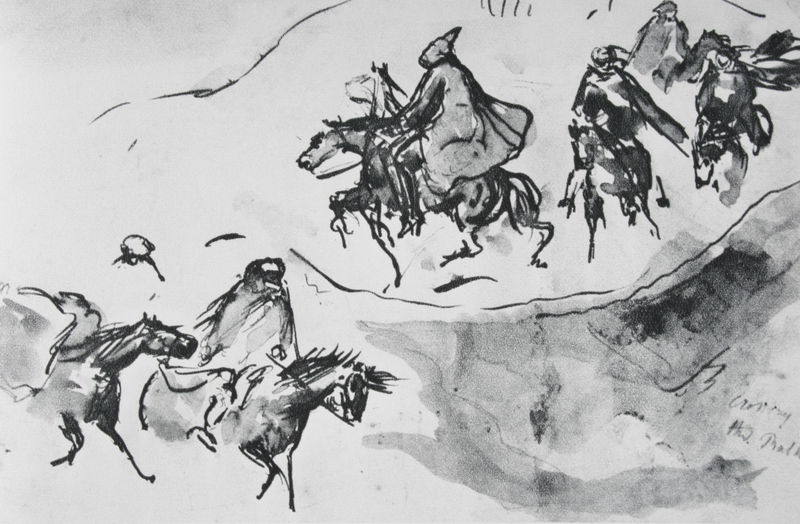
Titel: Par les Balkans, Durch den Balkan
Künstler: Constantin Guys
Standort: Paris
Institution: (Privatsammlung)
Schlagwörter: baum, berg, blau, dunkel, feder, gemälde, gruppe, himmel, mann, schatten, umhang, wasser, weiß, aquarell, bäume, frauen, grün, landschaft, menschen, sand, ausschnitt, grau, hell, licht, männer, ohr, schwarz, skizze, zeichnung, gras, hunde, rot, tiere, weg, anzug, helld, mensch, signatur, hügel, natur, gewand, mantel, gewänder, personen, blatt, tal, esel, pferd, pferde, reiter, ausritt, hufe, mähne, reiten, ritt, sattel, zaumzeug, zügel, schrift, papier, umrisse, studie, berge, düne, dünen, sahara, wüste, zug, formen, grafik, monochrom, wasserfarbe, linien, schlucht, signiert, vorbereitung, figuren, schlacht, könig, soldaten, detail, striche, karawane, laviert, tusche, wasserfarben, unterschrift, gemalt, orient, linie, asien, schwarz-weiß, säbel, konturen, rennen, bleistift, entwurf, pinsel, ritter, jagd, stift, tinte, verwischt, jäger, ross, reise, jagt, könige, reisende, tempo, turban, lasiert, islam, abbildung, kaputze, offiziere, kapuze, vermummt, delacroix, gouache, wischen, tuareg, reit, höhlenmalerei, mongolen, heilige drei könige, mante, söldner, kirgisen, lavier, lavierte zeichnung, stroche